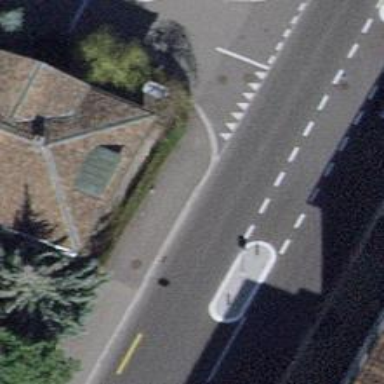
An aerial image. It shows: Kerb serving as barrier.